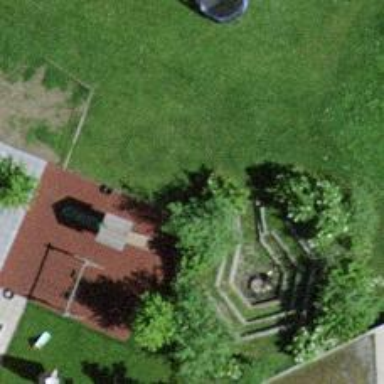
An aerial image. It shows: BBQ amenity.